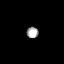
Tissue: lung
Cell type: Endothelial cells
Senescence score: 0.6061
Nuclear area (px): 135
Mean DAPI intensity: 163.141